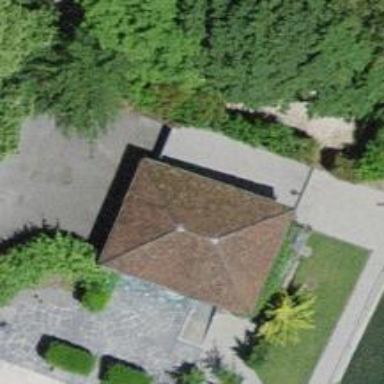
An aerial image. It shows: Garage with hipped roof shape.